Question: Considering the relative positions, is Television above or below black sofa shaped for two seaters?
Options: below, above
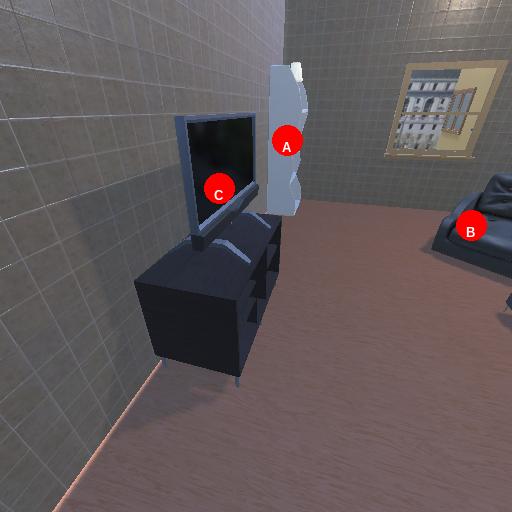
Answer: below